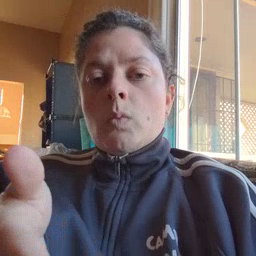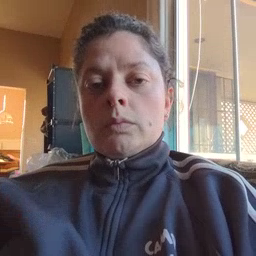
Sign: boat